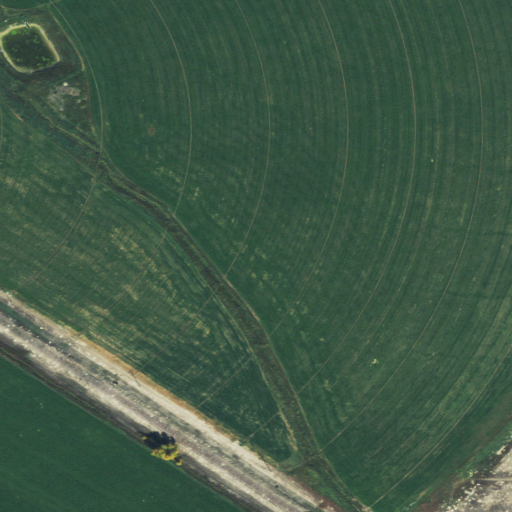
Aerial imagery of valley in Montana named Dry Georgia Gulch containing cultivated crops, pasture, and grassland